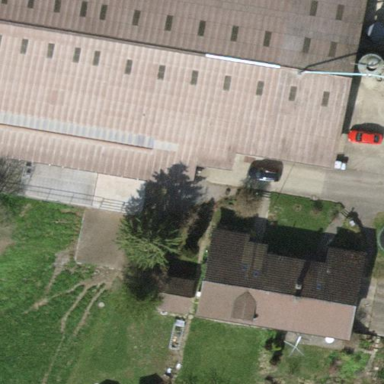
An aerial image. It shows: Farmyard area.